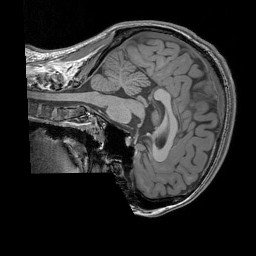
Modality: T1w
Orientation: sagittal
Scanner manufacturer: siemens
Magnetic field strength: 3 T
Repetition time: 1.83 s
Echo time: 0.00303 s